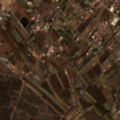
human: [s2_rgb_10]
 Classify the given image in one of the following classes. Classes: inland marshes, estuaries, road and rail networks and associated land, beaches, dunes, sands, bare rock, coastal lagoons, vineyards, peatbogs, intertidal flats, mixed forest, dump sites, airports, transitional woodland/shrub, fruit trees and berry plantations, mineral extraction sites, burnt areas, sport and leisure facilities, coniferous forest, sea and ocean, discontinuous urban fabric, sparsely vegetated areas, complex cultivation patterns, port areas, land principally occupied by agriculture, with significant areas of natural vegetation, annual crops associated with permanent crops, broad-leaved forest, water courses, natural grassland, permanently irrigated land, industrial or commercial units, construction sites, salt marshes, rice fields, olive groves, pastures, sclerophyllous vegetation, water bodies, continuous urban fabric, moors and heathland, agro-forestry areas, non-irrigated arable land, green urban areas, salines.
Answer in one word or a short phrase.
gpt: discontinuous urban fabric, vineyards, complex cultivation patterns, transitional woodland/shrub